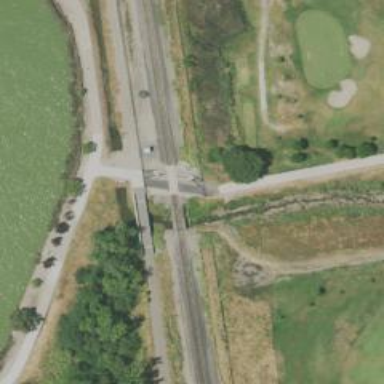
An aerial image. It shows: Railway crossing.